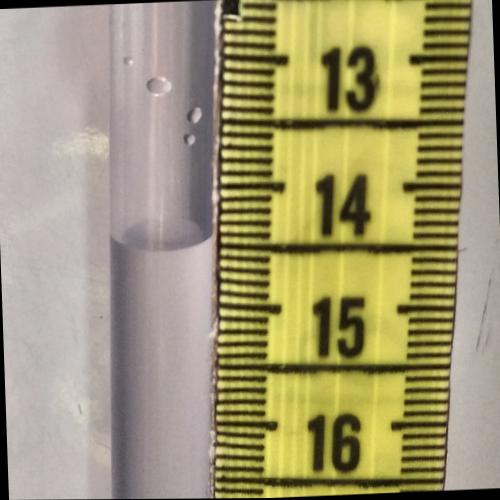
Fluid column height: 14.4 cm